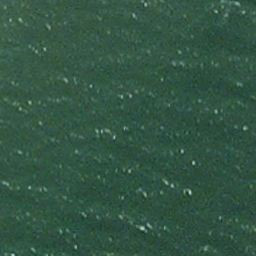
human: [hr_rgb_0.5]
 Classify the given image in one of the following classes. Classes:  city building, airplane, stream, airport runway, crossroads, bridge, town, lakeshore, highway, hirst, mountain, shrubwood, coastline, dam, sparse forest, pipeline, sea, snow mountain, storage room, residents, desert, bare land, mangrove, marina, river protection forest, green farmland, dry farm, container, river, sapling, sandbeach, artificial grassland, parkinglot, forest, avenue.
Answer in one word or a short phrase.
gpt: sea